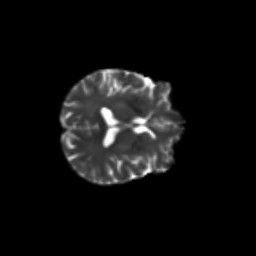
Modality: T2w
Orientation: axial
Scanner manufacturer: siemens
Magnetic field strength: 3 T
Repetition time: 9.2 s
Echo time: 0.084 s